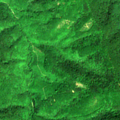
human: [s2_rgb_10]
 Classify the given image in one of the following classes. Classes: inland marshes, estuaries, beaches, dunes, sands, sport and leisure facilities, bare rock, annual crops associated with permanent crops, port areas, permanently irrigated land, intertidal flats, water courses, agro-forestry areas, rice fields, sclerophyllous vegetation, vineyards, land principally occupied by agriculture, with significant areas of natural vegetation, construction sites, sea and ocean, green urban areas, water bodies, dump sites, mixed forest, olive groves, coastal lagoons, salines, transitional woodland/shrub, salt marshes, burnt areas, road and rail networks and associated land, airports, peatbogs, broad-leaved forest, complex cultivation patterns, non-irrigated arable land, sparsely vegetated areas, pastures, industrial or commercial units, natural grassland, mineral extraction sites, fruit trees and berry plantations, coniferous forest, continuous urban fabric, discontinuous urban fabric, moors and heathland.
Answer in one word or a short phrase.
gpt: broad-leaved forest